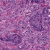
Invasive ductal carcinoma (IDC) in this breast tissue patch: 1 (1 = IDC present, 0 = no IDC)